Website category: auto
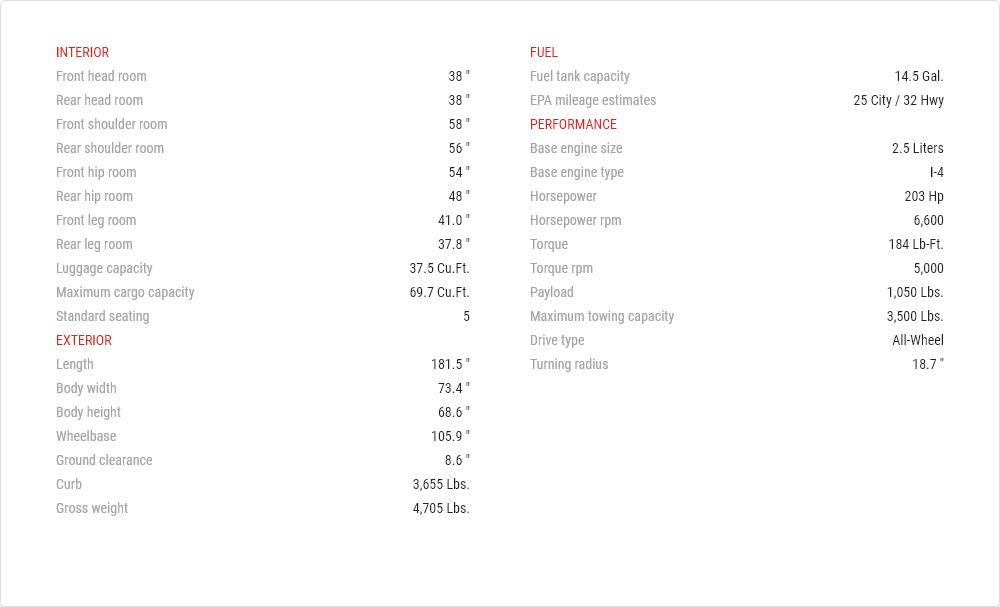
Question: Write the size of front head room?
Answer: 38 "

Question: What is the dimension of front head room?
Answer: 38 "

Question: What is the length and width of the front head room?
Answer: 38 "

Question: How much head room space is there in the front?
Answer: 38 "

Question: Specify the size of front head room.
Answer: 38 "

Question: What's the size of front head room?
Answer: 38 "

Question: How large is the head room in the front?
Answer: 38 "

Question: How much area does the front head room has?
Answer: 38 "

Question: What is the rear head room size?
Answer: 38 "

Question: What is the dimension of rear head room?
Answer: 38 "

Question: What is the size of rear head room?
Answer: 38 "

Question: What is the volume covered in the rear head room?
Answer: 38 "

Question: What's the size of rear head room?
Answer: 38 "

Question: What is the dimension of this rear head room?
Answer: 38 "

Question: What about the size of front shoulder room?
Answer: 58 "

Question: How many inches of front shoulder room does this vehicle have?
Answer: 58 "

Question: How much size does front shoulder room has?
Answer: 58 "

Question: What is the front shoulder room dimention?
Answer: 58 "

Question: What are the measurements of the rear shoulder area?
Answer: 56 "

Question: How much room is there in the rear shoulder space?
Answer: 56 "

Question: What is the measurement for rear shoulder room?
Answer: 56 "

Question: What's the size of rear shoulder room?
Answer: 56 "

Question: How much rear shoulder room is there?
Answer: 56 "

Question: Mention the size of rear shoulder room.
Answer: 56 "

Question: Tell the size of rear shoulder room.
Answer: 56 "

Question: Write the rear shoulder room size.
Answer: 56 "

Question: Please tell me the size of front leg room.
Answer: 41.0 "

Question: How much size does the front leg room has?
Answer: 41.0 "

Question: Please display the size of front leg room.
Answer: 41.0 "

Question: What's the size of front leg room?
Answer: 41.0 "

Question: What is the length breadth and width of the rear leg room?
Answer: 37.8 "

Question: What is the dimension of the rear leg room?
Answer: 37.8 "

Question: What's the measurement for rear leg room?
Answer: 37.8 "

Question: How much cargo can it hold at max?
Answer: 37.5 cu.ft.

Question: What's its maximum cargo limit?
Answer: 37.5 cu.ft.

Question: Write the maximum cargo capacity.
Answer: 37.5 cu.ft.

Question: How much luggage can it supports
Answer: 37.5 cu.ft.

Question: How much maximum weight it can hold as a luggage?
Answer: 37.5 cu.ft.

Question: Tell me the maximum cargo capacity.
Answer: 37.5 cu.ft.

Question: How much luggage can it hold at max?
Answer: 37.5 cu.ft.

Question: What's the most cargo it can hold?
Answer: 37.5 cu.ft.

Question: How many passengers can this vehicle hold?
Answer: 5

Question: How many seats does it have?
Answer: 5

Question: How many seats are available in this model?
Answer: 5

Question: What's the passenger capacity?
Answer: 5

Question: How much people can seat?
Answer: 5

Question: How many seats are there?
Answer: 5

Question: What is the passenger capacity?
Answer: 5

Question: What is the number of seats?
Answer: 5

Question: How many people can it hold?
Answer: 5

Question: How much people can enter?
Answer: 5

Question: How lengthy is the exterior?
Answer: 181.5 "

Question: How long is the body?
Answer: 181.5 "

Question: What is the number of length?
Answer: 181.5 "

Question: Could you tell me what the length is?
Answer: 181.5 "

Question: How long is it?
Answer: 181.5 "

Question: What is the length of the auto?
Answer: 181.5 "

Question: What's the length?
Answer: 181.5 "

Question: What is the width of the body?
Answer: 73.4 "

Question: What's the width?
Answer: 73.4 "

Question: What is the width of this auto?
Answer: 73.4 "

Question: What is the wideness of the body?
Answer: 73.4 "

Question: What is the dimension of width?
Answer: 73.4 "

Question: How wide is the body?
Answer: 73.4 "